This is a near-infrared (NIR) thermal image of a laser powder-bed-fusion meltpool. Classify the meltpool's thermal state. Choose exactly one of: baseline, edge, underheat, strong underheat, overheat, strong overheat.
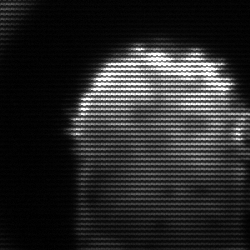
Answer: baseline